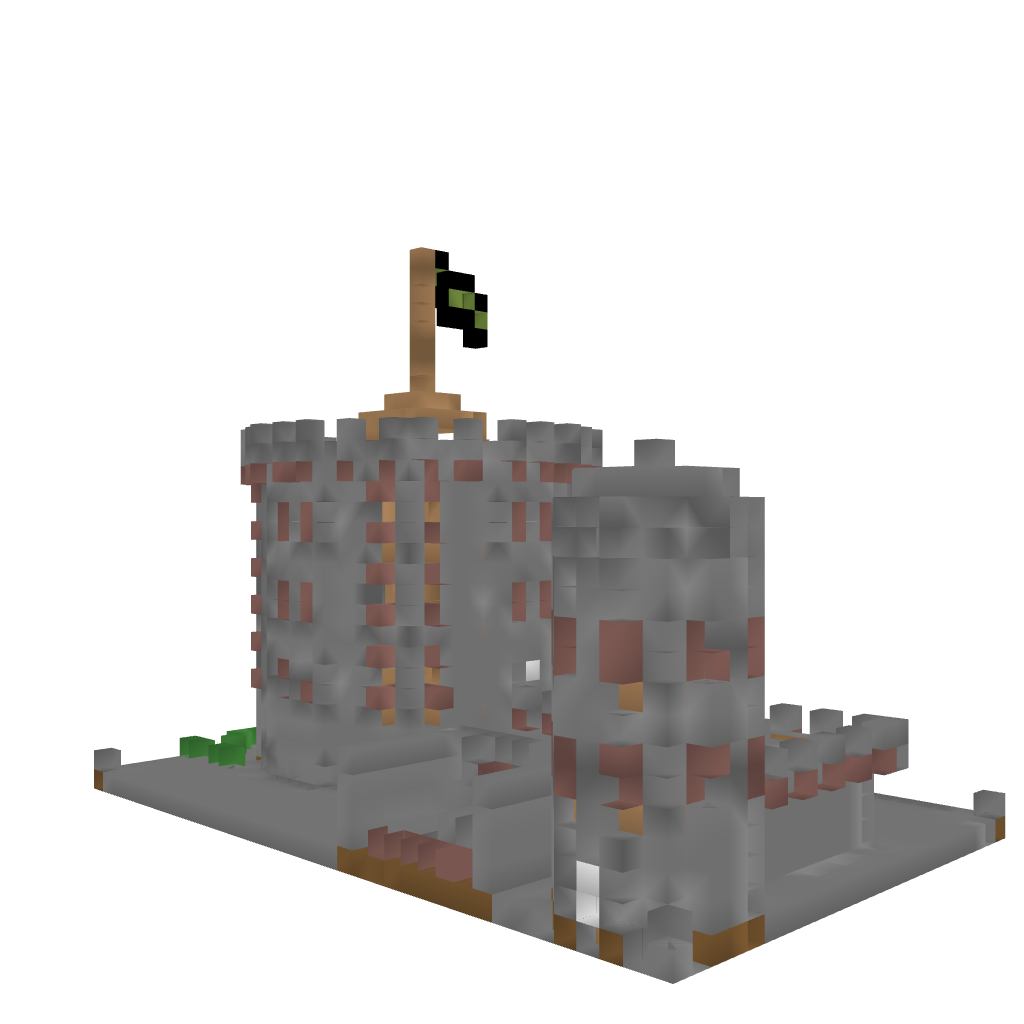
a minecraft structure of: Ramshorn Fortress good quality